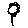
Label: flower